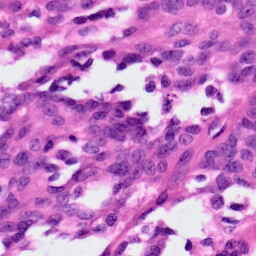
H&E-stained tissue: Ovarian